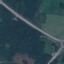
Label: Highway